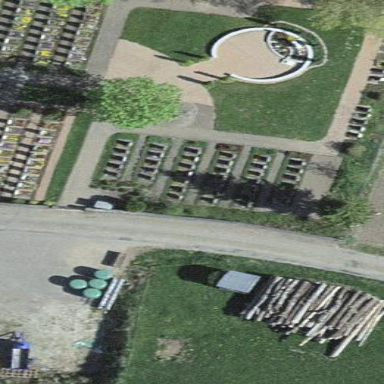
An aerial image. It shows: Cemetery.